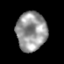
Tissue: prostate
Cell type: Myeloid cells
Senescence score: 0.2396
Nuclear area (px): 1157
Mean DAPI intensity: 152.264